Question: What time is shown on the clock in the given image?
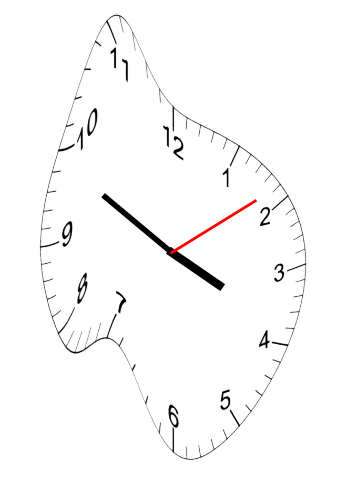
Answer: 03:49:09